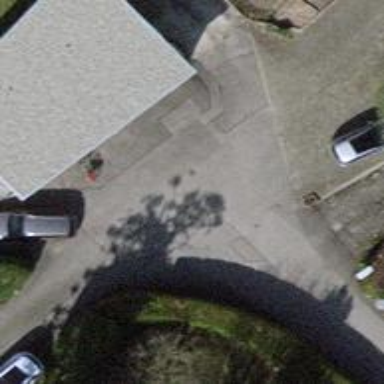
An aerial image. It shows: Group of garages.